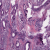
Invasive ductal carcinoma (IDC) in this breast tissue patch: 1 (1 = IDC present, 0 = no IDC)